Question:
I am getting a black border around the edge of my custom title bar, which I don't want. Any ideas would be great. Here is the code for the title bar.
'''
<LinearLayout
xmlns:android="http://schemas.android.com/apk/res/android"
android:orientation="horizontal"
android:layout_width="fill_parent"
android:layout_height="35sp"
android:gravity="center_vertical"
android:background="@color/TitleBlue">
<ImageView
android:id="@+id/header"
android:src="@drawable/app_icon_white"
android:adjustViewBounds="true"
android:layout_marginLeft="5sp"
android:layout_marginBottom="1sp"
android:padding="3sp"
android:layout_width="wrap_content"
android:layout_height="match_parent"/>
<com.hdms.manager.Drawable.TextView
android:layout_width="wrap_content"
android:layout_height="wrap_content"
android:layout_marginLeft="10sp"
android:text="HDMS Manager"
android:textColor="@android:color/white"
android:textStyle="bold"/>
<LinearLayout
xmlns:android="http://schemas.android.com/apk/res/android"
android:orientation="horizontal"
android:layout_width="fill_parent"
android:layout_height="fill_parent"
android:gravity="right">
<RelativeLayout
android:layout_width="wrap_content"
android:layout_height="wrap_content">
<ImageView
android:id="@+id/circleIcon"
android:src="@drawable/blank_circle"
android:adjustViewBounds="true"
android:layout_marginLeft="-8sp"
android:padding="8sp"
android:layout_width="wrap_content"
android:layout_height="match_parent"/>
<com.hdms.manager.Drawable.TextView
android:id="@+id/accessLevel"
android:layout_width="wrap_content"
android:layout_height="wrap_content"
android:layout_alignLeft="@+id/circleIcon"
android:layout_alignTop="@+id/circleIcon"
android:layout_marginLeft="14sp"
android:layout_marginTop="8sp"
android:text=""
android:textColor="@color/TitleBlue" />
</RelativeLayout>
<ImageView
android:id="@+id/connectionModeIcon"
android:src="@drawable/direct_on_lan"
android:adjustViewBounds="true"
android:layout_marginLeft="-8sp"
android:padding="8sp"
android:layout_width="wrap_content"
android:layout_height="match_parent"/>
<ImageView
android:id="@+id/connectedIcon"
android:src="@drawable/tick_raw"
android:adjustViewBounds="true"
android:layout_marginLeft="-8sp"
android:padding="8sp"
android:layout_width="wrap_content"
android:layout_height="match_parent"/>
</LinearLayout>
</LinearLayout>
'''
I am using custom TextView so that I can load my own TTF into the project. But that isn't the problem as the border is still there with a normal TextView.
This is the manifest file.
'''
<?xml version="1.0" encoding="utf-8"?>
<manifest xmlns:android="http://schemas.android.com/apk/res/android"
package="com.hdms.manager"
android:versionCode="12"
android:versionName="0.35" >
<uses-permission android:name="android.permission.INTERNET" />
<uses-permission android:name="android.permission.ACCESS_NETWORK_STATE"/>
<uses-permission android:name="android.permission.CHANGE_NETWORK_STATE"/>
<uses-permission android:name="android.permission.ACCESS_WIFI_STATE"/>
<uses-permission android:name="android.permission.CHANGE_WIFI_STATE"/>
<uses-permission android:name="android.permission.READ_PHONE_STATE"/>
<uses-sdk
android:minSdkVersion="12"
android:targetSdkVersion="18" />
<application
android:allowBackup="true"
android:icon="@drawable/ic_launcher"
android:label="@string/app_name"
android:name="App"
android:theme="@style/AppTheme" >
<!-- Splash screen -->
<activity
android:name="com.hdms.manager.Drawable.SplashScreen"
android:label="@string/app_name"
android:screenOrientation="portrait"
android:theme="@android:style/Theme.Black.NoTitleBar" >
<intent-filter>
<action android:name="android.intent.action.MAIN" />
<category android:name="android.intent.category.LAUNCHER" />
</intent-filter>
</activity>
<!-- Main activity -->
<activity
android:name="com.hdms.manager.MainActivity"
android:label="@string/app_name" >
</activity>
</application>
</manifest>
'''
And the relevant code from the styles.xml
'''
<!-- Application theme. -->
<style name="AppTheme" parent="android:Theme.Light">
<item name="android:windowTitleSize">35sp</item>
<item name="android:dropDownListViewStyle">@style/MyDropDownListView</item>
<item name="android:buttonStyle">@style/My.Button</item>
</style>
'''
Colour from the colors.xml
'''
<color name="TitleBlue">#008cb8</color>
'''
The problem isn't seen if the colour is set to black.
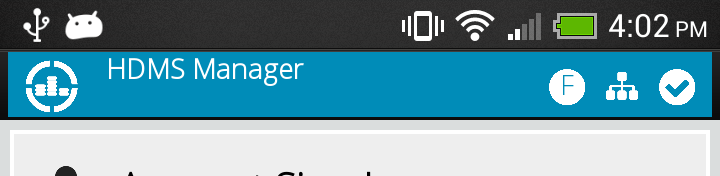
Answer: For anyone interested.
I got around this by declaring no title bar in the theme and adding the title bar to the main activity; and using a viewpager with fragments. So that the "title bar" is always visible.
New Style file
'''
<style name="AppTheme" parent="android:Theme.Light.NoTitleBar">
<item name="android:windowTitleSize">35sp</item>
<item name="android:dropDownListViewStyle">@style/MyDropDownListView</item>
<item name="android:buttonStyle">@style/My.Button</item>
</style>
'''
The New activity_main.xml
'''
<?xml version="1.0" encoding="utf-8"?>
<LinearLayout xmlns:android="http://schemas.android.com/apk/res/android"
xmlns:tools="http://schemas.android.com/tools"
android:orientation="vertical"
android:layout_width="match_parent"
android:layout_height="match_parent"
android:id="@+id/mainView">
<include layout="@layout/titlebar"/>
<android.support.v4.view.ViewPager
android:id="@+id/contentViewPager"
android:layout_width="match_parent"
android:layout_height="match_parent"
android:layout_weight="1" />
</LinearLayout>
'''
Thanks for the effort guys.